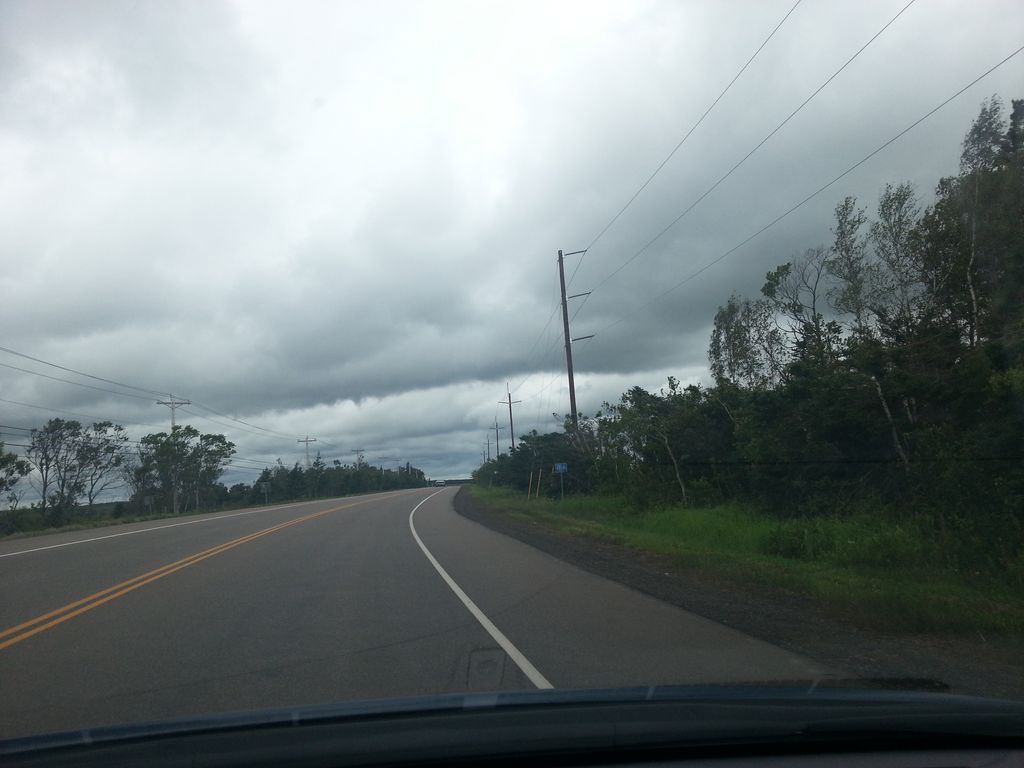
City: charlottetown